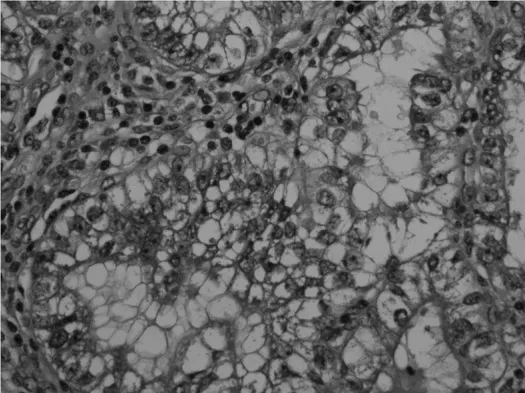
(B) Cytoplasmic hyaline globules in tumour cells (H&E; magnification, x400).
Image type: pathology (h&e)